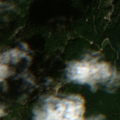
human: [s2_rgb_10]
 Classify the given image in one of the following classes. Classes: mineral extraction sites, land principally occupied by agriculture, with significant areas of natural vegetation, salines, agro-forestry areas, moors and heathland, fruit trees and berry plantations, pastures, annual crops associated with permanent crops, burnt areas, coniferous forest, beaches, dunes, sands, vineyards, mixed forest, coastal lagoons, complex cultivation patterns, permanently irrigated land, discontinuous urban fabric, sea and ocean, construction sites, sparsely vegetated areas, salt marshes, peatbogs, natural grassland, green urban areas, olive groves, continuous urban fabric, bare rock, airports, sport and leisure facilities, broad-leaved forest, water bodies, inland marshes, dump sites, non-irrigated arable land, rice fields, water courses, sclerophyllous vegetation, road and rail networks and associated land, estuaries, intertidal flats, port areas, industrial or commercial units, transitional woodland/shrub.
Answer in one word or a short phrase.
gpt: broad-leaved forest, mixed forest, moors and heathland, sparsely vegetated areas